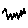
Label: zigzag